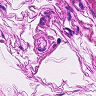
Metastatic tissue present: no